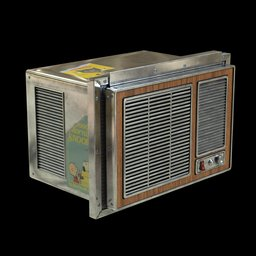
Label: appliances